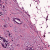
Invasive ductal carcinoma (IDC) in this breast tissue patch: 1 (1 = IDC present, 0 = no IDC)